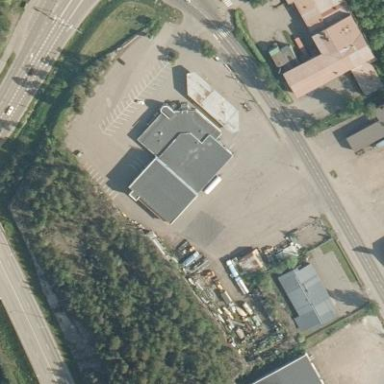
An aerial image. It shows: Public building.